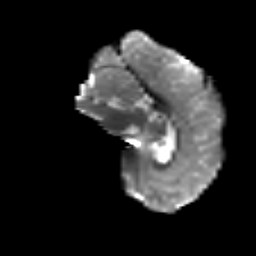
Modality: T2w
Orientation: sagittal
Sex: male
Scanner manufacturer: siemens
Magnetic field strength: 3 T
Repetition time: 5 s
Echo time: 0.071 s